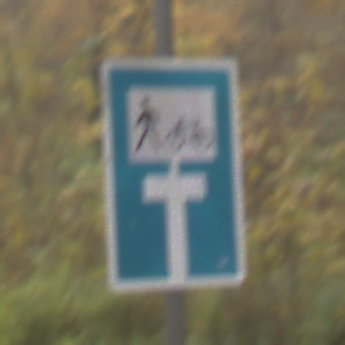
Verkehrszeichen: SackgasseRadverkehrFussgaengerDurchlaessig
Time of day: MorningAfternoon
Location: Outdoor (Nature)
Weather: Overcast
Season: Autumn
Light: Natural